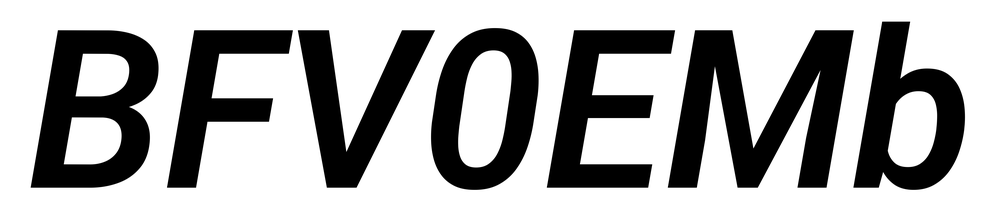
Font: Roboto-Italic_SemiBold_Italic